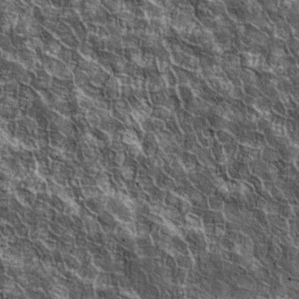
Label: non_frost